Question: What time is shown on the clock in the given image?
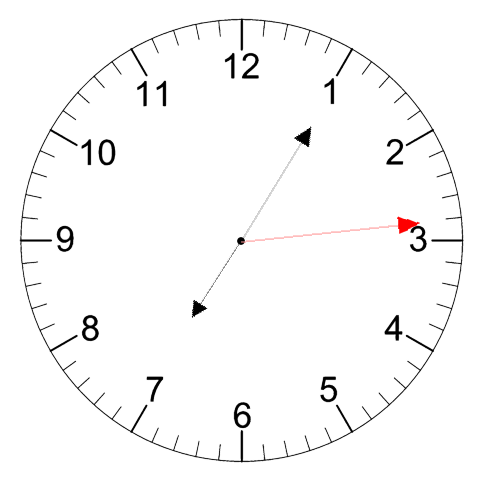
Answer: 07:05:14